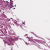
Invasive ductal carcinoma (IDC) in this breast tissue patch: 0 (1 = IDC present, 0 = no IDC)